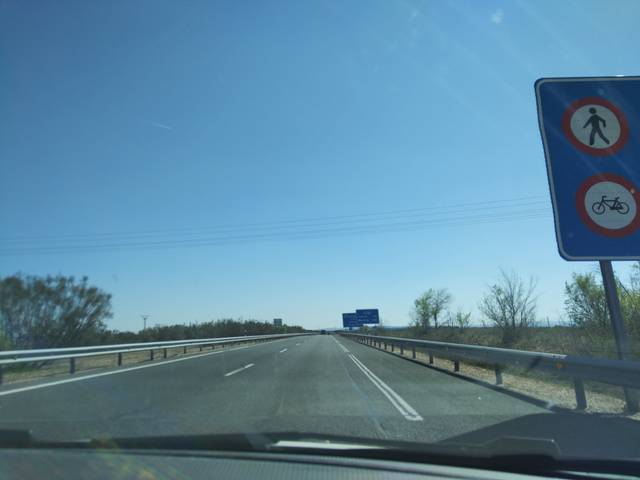
Region: Spain
Coordinates: 38.962, -1.821